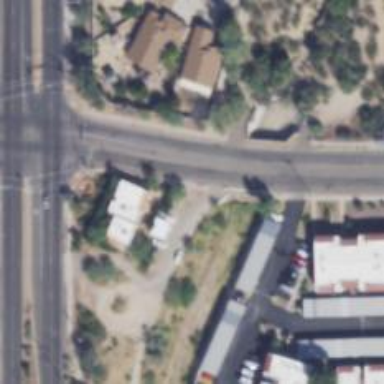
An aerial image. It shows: Unmarked crossing on the road.